Interaction volume radius: 10 \u00c5
Interaction volume height: 25 \u00c5
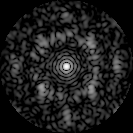
Disorder parameter: 0.661